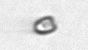
Label: Pyramimonas